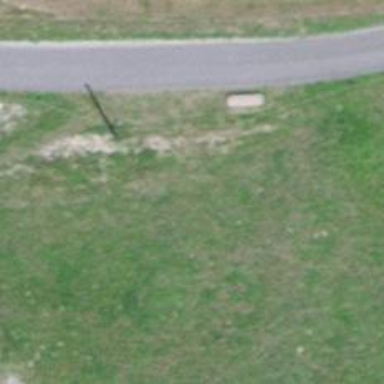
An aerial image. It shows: Bench.